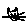
Label: cat